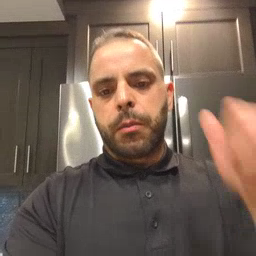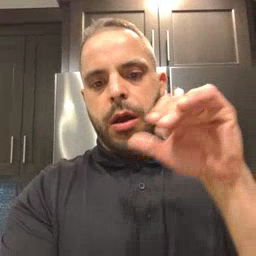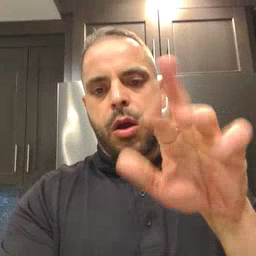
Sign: backyard